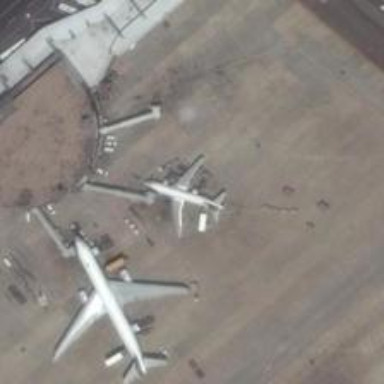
A large and a small airplanes dock at the gate .